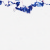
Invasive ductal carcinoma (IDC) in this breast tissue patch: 0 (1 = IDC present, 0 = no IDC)